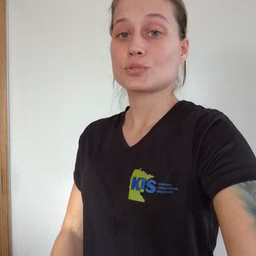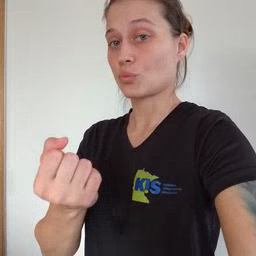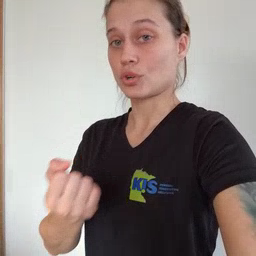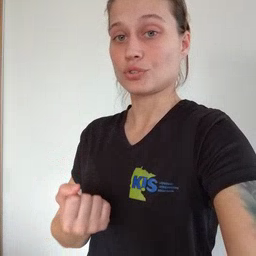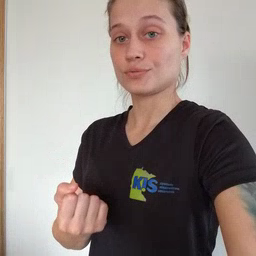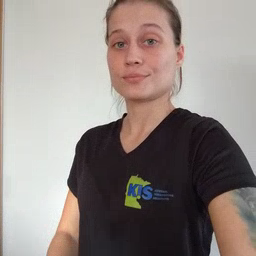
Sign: drawer